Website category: auto
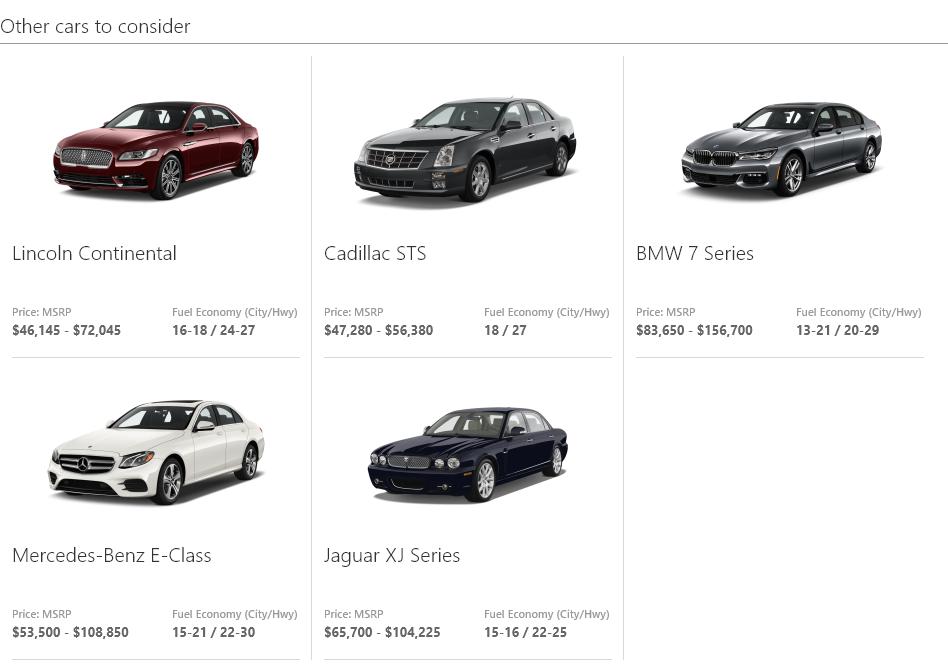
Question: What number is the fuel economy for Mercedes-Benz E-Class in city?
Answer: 15-21

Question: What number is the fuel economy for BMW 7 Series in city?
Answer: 13-21

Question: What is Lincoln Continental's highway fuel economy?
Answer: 24-27

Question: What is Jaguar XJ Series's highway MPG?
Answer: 22-25

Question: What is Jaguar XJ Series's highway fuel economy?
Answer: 22-25

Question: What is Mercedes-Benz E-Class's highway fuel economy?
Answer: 22-30

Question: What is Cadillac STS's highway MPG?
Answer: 27

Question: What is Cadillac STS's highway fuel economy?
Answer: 27

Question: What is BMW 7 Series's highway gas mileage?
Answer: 20-29

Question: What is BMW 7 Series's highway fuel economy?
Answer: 20-29

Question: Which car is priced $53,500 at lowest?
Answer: Mercedes-Benz E-Class

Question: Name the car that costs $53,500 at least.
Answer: Mercedes-Benz E-Class

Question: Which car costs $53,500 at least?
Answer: Mercedes-Benz E-Class

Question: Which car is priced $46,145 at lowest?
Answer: Lincoln Continental

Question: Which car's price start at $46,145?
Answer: Lincoln Continental

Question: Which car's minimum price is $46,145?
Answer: Lincoln Continental

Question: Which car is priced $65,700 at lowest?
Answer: Jaguar XJ Series

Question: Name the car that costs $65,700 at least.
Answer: Jaguar XJ Series

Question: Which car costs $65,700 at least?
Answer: Jaguar XJ Series

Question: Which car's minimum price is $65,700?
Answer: Jaguar XJ Series

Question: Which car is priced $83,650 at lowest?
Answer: BMW 7 Series

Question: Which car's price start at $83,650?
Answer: BMW 7 Series

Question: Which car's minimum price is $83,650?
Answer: BMW 7 Series

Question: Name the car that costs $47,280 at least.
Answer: Cadillac STS

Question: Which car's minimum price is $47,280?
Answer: Cadillac STS

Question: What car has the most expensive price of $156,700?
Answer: BMW 7 Series

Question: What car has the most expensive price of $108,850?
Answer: Mercedes-Benz E-Class

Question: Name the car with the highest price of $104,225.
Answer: Jaguar XJ Series

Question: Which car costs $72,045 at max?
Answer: Lincoln Continental

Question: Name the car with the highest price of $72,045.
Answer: Lincoln Continental

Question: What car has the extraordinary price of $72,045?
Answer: Lincoln Continental

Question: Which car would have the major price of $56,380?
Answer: Cadillac STS

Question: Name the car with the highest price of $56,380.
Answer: Cadillac STS

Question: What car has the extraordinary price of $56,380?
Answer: Cadillac STS

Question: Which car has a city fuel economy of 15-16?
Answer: Jaguar XJ Series

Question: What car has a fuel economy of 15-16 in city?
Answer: Jaguar XJ Series

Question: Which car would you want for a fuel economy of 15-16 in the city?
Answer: Jaguar XJ Series

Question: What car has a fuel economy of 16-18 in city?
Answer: Lincoln Continental

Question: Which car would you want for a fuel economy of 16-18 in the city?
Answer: Lincoln Continental

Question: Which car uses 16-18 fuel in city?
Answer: Lincoln Continental

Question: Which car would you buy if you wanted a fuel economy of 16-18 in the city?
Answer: Lincoln Continental

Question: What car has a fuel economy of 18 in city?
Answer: Cadillac STS

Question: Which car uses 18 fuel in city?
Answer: Cadillac STS

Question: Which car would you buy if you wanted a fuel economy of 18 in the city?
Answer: Cadillac STS

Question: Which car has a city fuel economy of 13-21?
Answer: BMW 7 Series

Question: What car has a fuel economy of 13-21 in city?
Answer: BMW 7 Series

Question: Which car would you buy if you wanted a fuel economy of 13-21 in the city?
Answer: BMW 7 Series

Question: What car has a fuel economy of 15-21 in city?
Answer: Mercedes-Benz E-Class

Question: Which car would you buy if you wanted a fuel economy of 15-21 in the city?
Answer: Mercedes-Benz E-Class

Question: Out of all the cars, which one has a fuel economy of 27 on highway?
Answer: Cadillac STS

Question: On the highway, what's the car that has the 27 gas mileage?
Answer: Cadillac STS

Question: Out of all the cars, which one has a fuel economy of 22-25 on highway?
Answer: Jaguar XJ Series

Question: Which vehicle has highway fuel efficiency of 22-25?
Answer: Jaguar XJ Series

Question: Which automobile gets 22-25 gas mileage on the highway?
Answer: Jaguar XJ Series

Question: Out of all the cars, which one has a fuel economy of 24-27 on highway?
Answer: Lincoln Continental

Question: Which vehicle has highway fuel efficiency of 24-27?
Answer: Lincoln Continental

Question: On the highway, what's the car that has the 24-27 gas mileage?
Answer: Lincoln Continental

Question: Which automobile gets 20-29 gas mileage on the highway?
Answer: BMW 7 Series